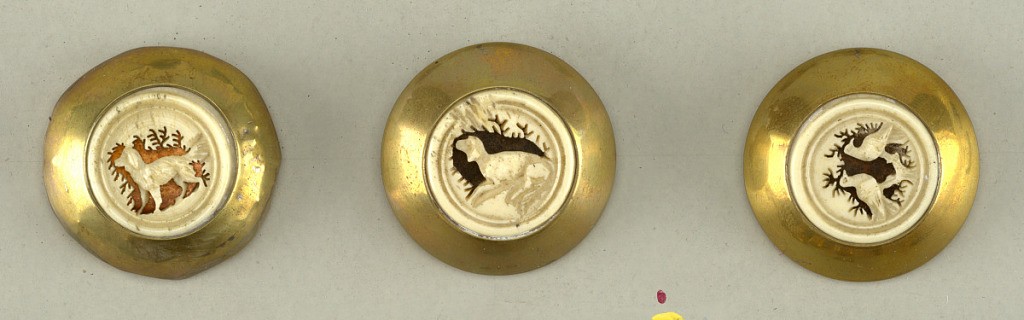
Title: Button
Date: mid-19th century
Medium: bone, brass, tin, copper
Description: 1925-2-410-a: Circular button, convex (with flattened top), tin ...;     1925-2-410-b: Circular button, convex (with flattened top), tin ...;     1925-2-410-c: Circular button, convex (with flattened top), tin ...